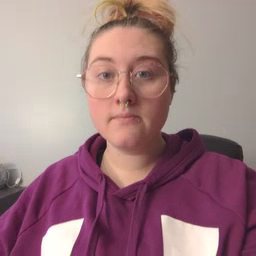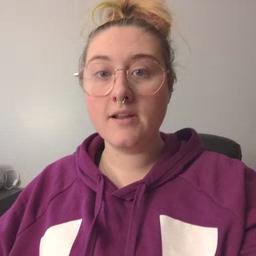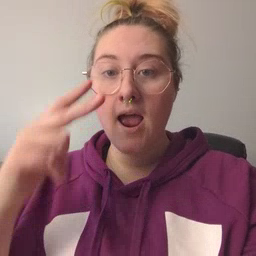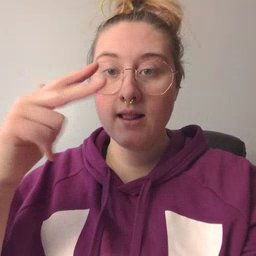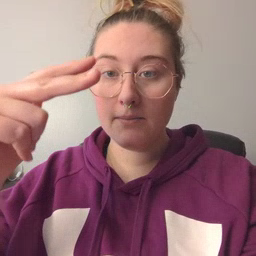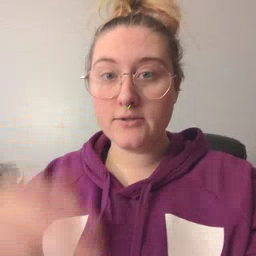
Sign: helicopter